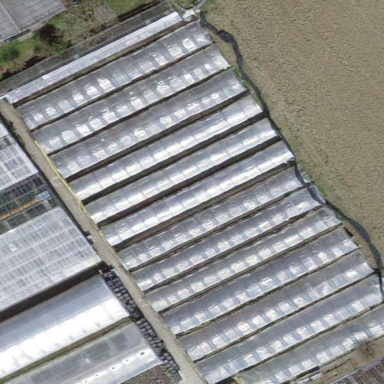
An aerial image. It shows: Polytunnel greenhouse.